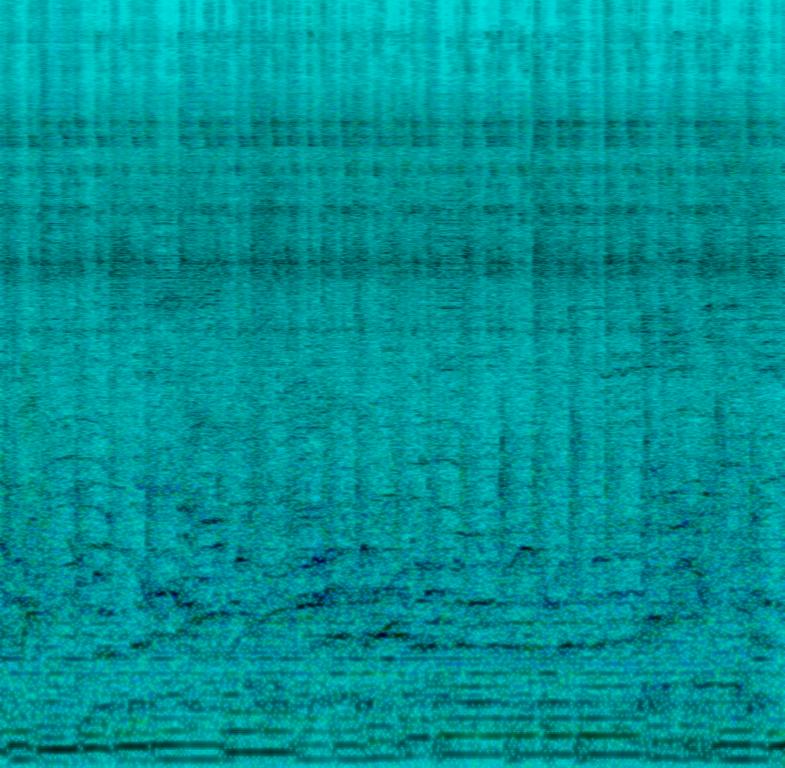
This is a low audio clip. This song is a contemporary gospel song. This song features a male voice. This is accompanied by a tambourine and hand claps. The bass plays the root notes of the chords. The piano plays chords and fills. The sounds of the crowd are heard in this clip. The tempo of this song is moderate.